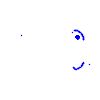
Particle: pion